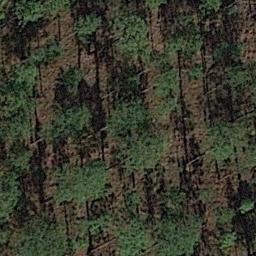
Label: forest